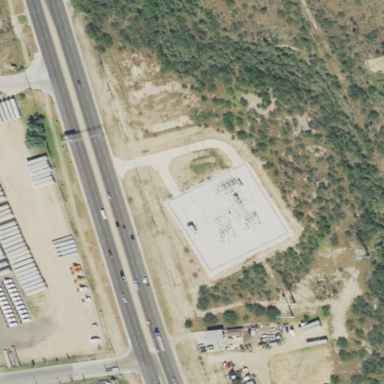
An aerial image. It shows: Minor distribution substation.